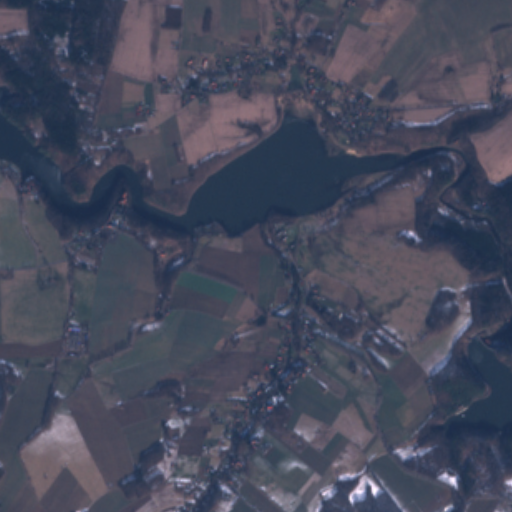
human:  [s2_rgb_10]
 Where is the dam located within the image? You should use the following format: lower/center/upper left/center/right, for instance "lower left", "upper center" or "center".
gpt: The dam is located in the lower right of the image.
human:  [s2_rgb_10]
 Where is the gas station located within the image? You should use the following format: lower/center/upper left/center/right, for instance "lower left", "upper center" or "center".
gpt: The gas station is located in the center left of the image.
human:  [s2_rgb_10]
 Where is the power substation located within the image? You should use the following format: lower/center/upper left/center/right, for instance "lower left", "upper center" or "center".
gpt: The power substation is located in the upper center of the image.
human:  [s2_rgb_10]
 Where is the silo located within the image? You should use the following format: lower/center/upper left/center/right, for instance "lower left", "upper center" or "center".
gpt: The silo is located in the center left of the image.
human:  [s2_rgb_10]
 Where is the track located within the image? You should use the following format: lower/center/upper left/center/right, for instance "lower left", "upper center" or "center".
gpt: There is no track in the image.